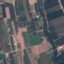
Label: PermanentCrop